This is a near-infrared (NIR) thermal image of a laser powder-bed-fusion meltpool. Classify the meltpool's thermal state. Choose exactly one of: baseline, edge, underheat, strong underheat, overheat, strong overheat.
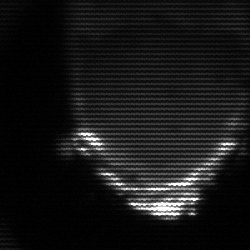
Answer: edge